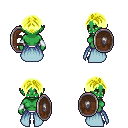
a pixel art fantasy rpg character, female body template, orc, green skin, overskirt, white pants, gold parted hairstyle, white cloth bracers, shield, four views (front, back, left, right), 2x2 character sprite sheet, small pixel art, hard edges, no anti-aliasing